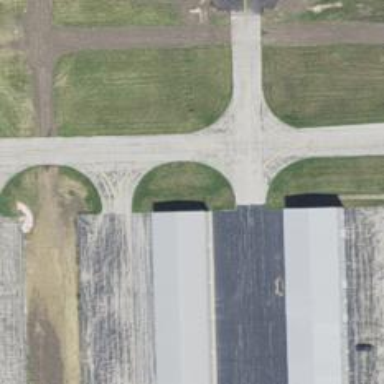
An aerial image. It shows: View of taxiway at the airport.